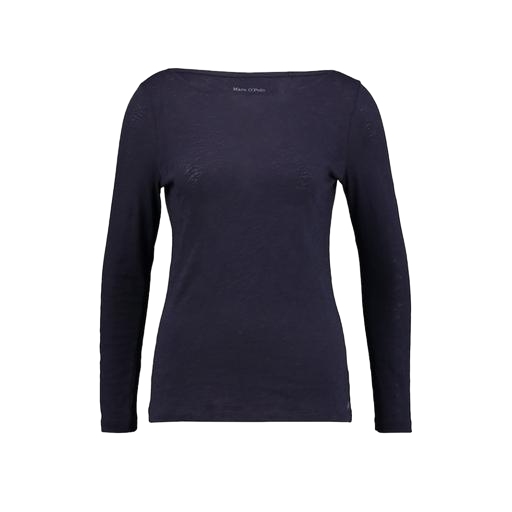
long-sleeve t-shirt only macy, longsleeve t-shirt, long sleeve tee, white background